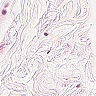
Metastatic tissue present: no